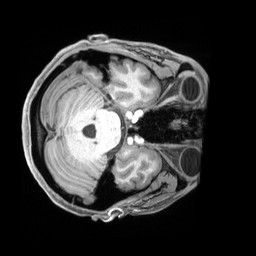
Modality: T1w
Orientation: axial
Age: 26
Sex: male
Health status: ill
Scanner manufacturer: siemens
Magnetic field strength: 3 T
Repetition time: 2.2 s
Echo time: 0.00218 s